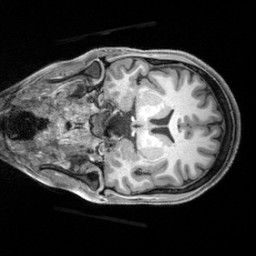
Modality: T1w
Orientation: coronal